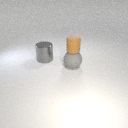
small brown rubber cylinder above large gray rubber sphere